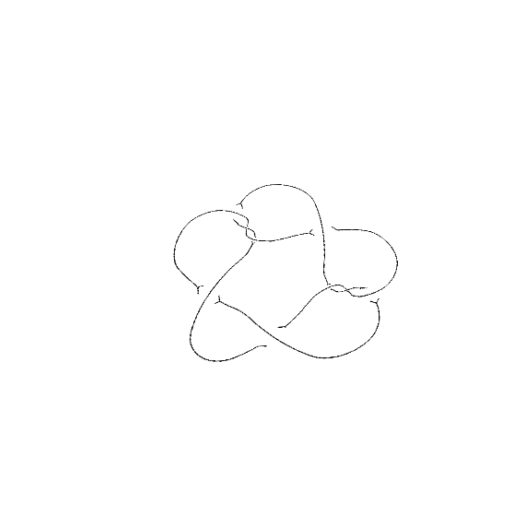
Crossing number: 9